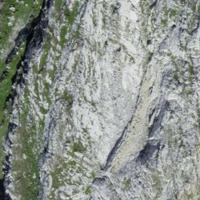
EUNIS habitat code: 48
Species observed at this site:
Lagopus muta